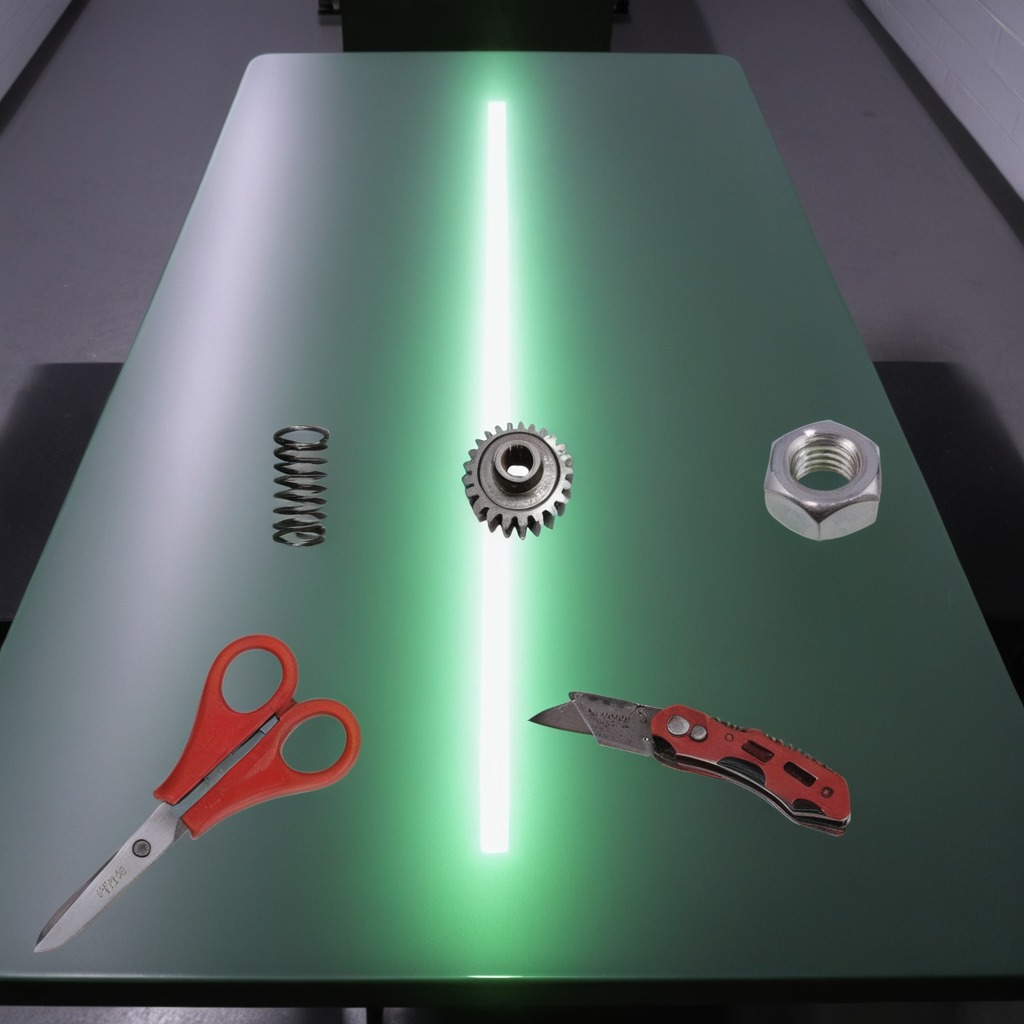
A steel gear with teeth, a utility knife, a coiled metal spring, a pair of scissors, and a metal nut are lying on the table.